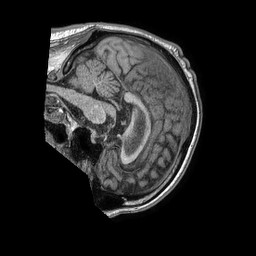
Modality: T1w
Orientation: sagittal
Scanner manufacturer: philips
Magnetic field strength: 1.5 T
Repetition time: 0.007772 s
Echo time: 0.003601 s